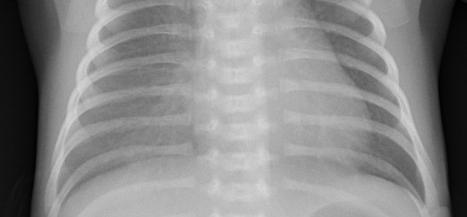
Diagnosis: PNEUMONIA